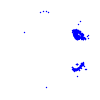
Particle: electron